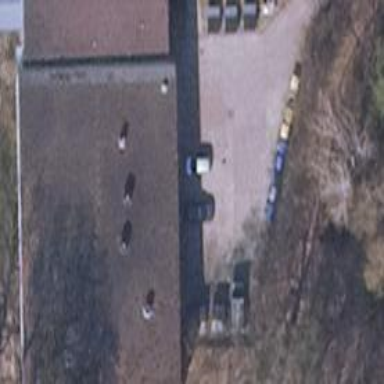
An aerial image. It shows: Building with skillion roof.